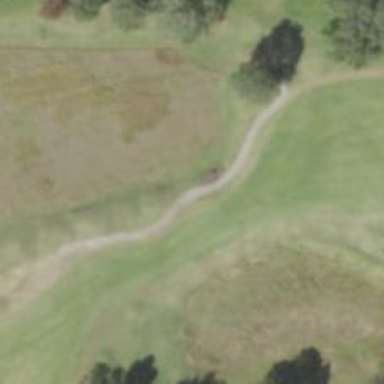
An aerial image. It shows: Path for golf carts.